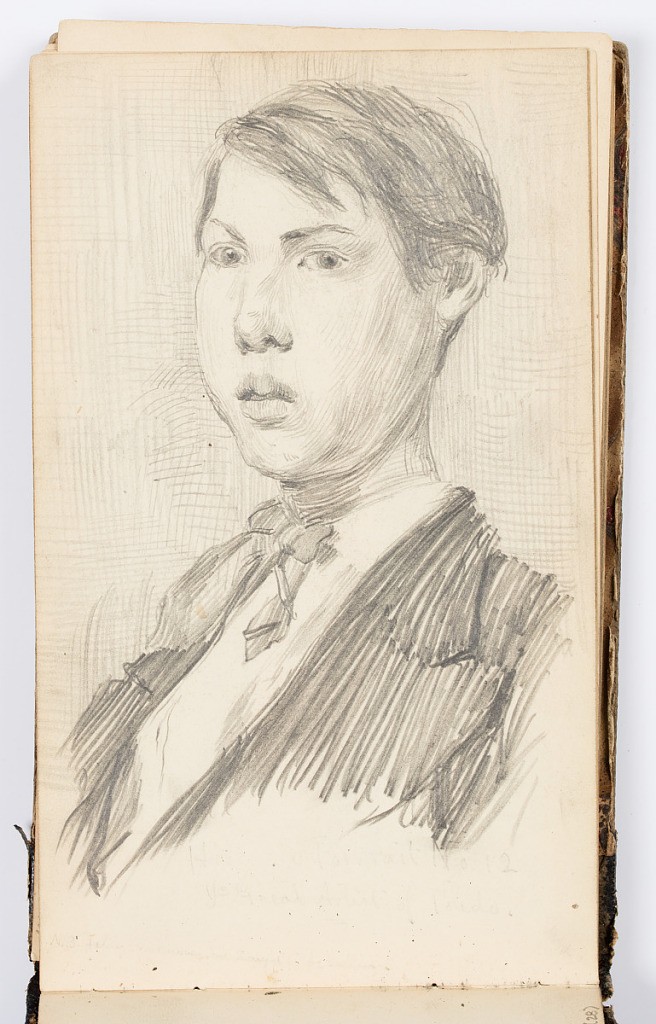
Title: Sketchbook Page: Self-Portrait
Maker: Kenyon Cox, American, 1856–1919
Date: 1875
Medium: Graphite on paper
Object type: Sketchbook folio
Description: Self-portrait of the artist in a jacket and tie; three-quarter view.